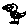
Label: bird